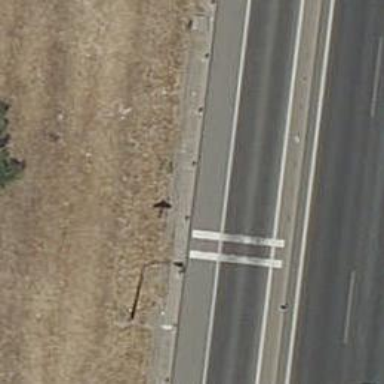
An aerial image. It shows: Traffic calming measure in place: rumble strips.